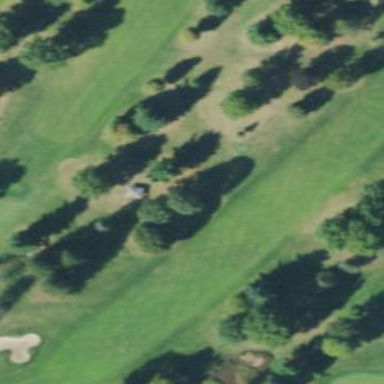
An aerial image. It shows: Golf fairway on grassy land designated for golfing activities.